Question: What I'm trying (poorly) to do is to hide an element when it is clicked, and append some text to the body element above it. I was able to successfully target the parent div, add a class of clicked, then target the siblings of that div to append the new div and its subsequent text to it. The issue is that, with several of these parent divs living on screen, when I click the element within the other divs on the page, it adds another appended 'content' div to the divs before it. It is quite possible I'm doing this in the most inefficient way I can be; my Javascript skills are lacking...
'''
var link = $('.is-useful-link a');
var unclicked = $('.field-name-field-review-useful');
link.click(function(){
$(this).parents('.field-name-field-review-useful').addClass('clicked');
if (unclicked.hasClass('clicked')) {
var $clicked = $('.field-name-field-review-useful.clicked');
var content = '<div class="thanks animated fadeIn">Thanks for your feedback!</div>';
$clicked.hide();
$clicked.siblings('.field-name-body')
.append(content);
} else {
return false;
}
});
'''

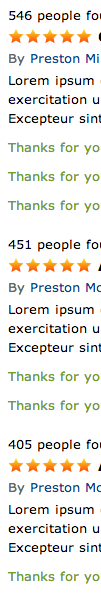
Answer: That's because the first time you click a 'link', it gives 'field-name-field-review-useful' a class of 'clicked'. Then you're checking if 'field-name-field-review-useful' has the 'clicked' class, and if it has, append the 'content'.
The second time you click a 'link', the same thing happens, except you now have two elements with the 'field-name-field-review-useful' class, so it appends the content to it again.
I'd suggest that you attach the click handler using <URL>:
'''
link.one('click', function() {
$(this).parents('.field-name-field-review-useful')
.addClass('clicked') // do you need this anymore?
.hide()
.siblings('.field-name-body').append(content);
});
'''
Note: I've made an assumption that '.field-name-field-review-useful' only has one siblings with the class '.field-name-body', if that's not the case, then you'll see the same behaviour as before (content being appended to multiple '.field-name-body's'). If that is the case, you'd have to restructure your markup, or use some other traversal methods to get so that you can get the relevant '.field-name-body'.